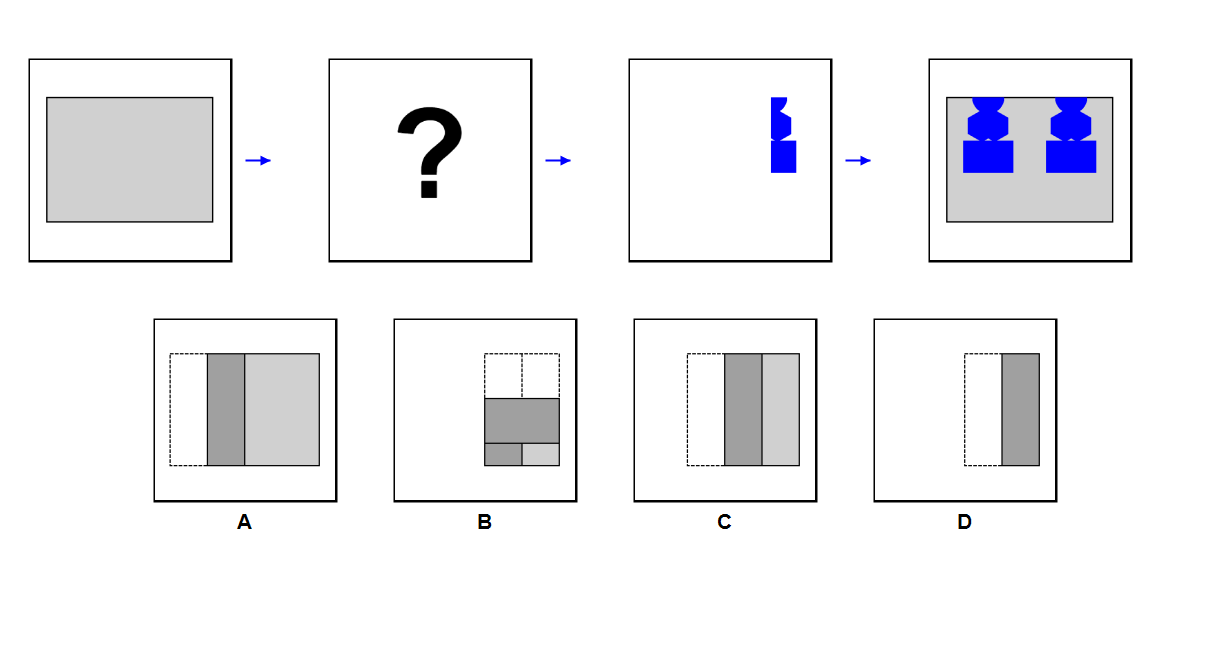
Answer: B